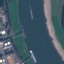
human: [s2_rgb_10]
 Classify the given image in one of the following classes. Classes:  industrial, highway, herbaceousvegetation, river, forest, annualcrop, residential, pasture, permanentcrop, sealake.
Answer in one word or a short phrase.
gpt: River